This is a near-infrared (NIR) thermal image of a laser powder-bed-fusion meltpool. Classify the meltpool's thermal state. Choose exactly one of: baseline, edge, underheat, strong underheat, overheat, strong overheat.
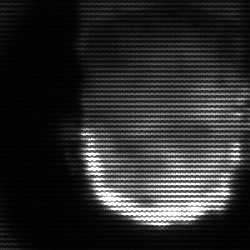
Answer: baseline